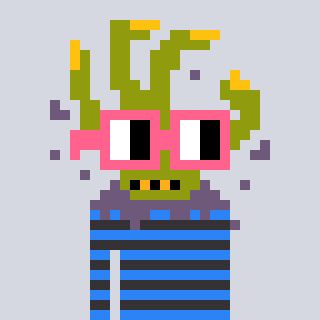
a pixel art character with square pink glasses, a zombie-hand-shaped head and a grayscale-colored body on a cool background